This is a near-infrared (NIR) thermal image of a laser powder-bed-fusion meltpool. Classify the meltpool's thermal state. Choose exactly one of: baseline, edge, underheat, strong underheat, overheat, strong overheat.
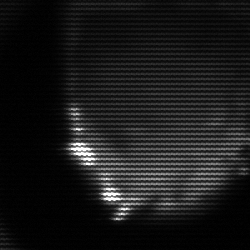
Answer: edge